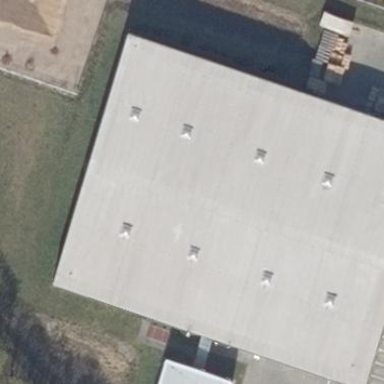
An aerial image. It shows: Flat-roofed building with grey roof.